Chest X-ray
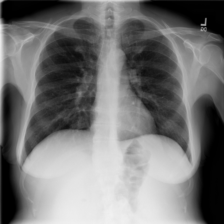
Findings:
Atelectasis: negative
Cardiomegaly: negative
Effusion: negative
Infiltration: negative
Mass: negative
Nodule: negative
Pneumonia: negative
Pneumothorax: negative
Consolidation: negative
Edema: negative
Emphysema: negative
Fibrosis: negative
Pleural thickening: negative
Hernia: negative